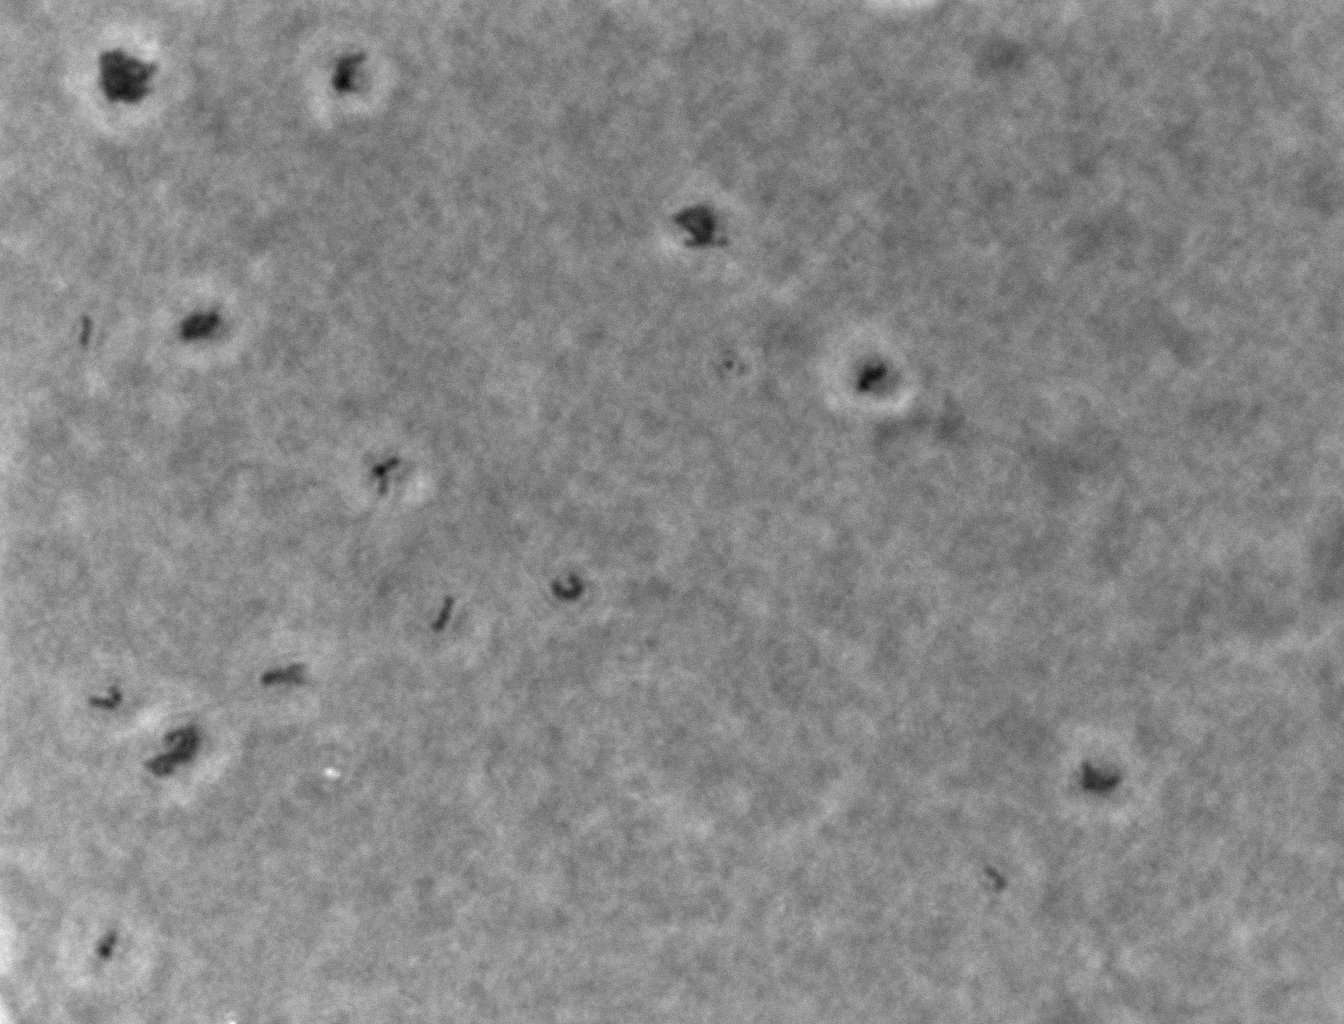
Phase contrast microscopy, 60x objective, 3 h incubation, 1.5% agar